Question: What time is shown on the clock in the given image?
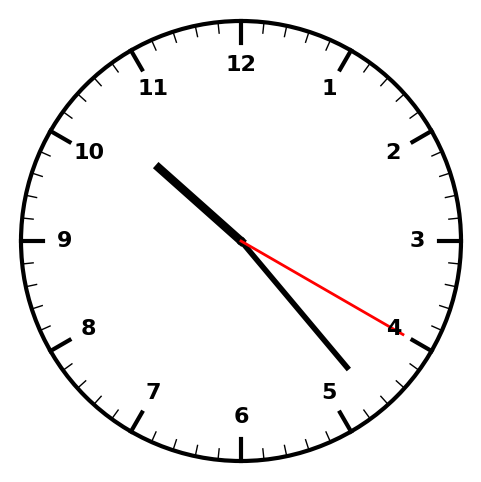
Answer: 10:23:20